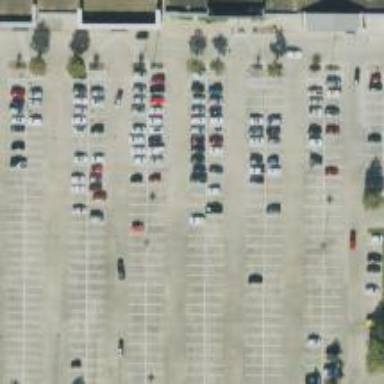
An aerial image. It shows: Parking space is available.